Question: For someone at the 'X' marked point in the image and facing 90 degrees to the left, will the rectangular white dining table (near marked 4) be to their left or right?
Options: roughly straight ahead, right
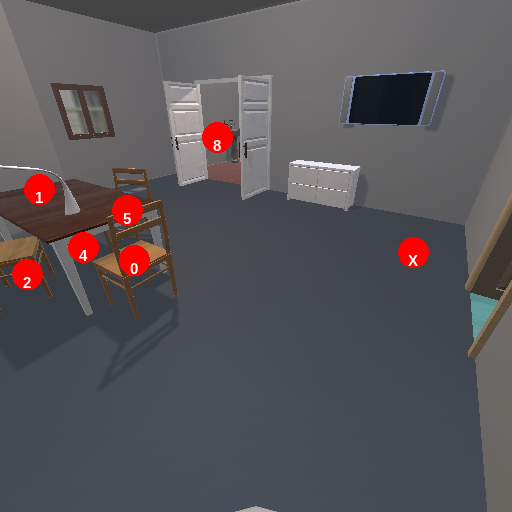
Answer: roughly straight ahead